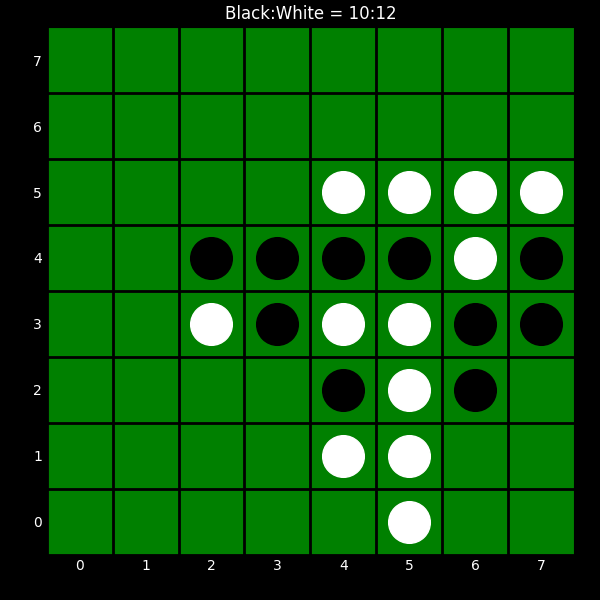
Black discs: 10
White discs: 12